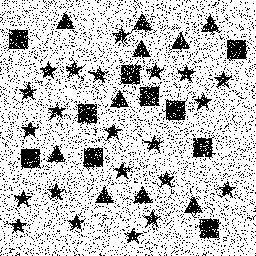
Squares: 10
Triangles: 10
Stars: 22
Total shapes: 42